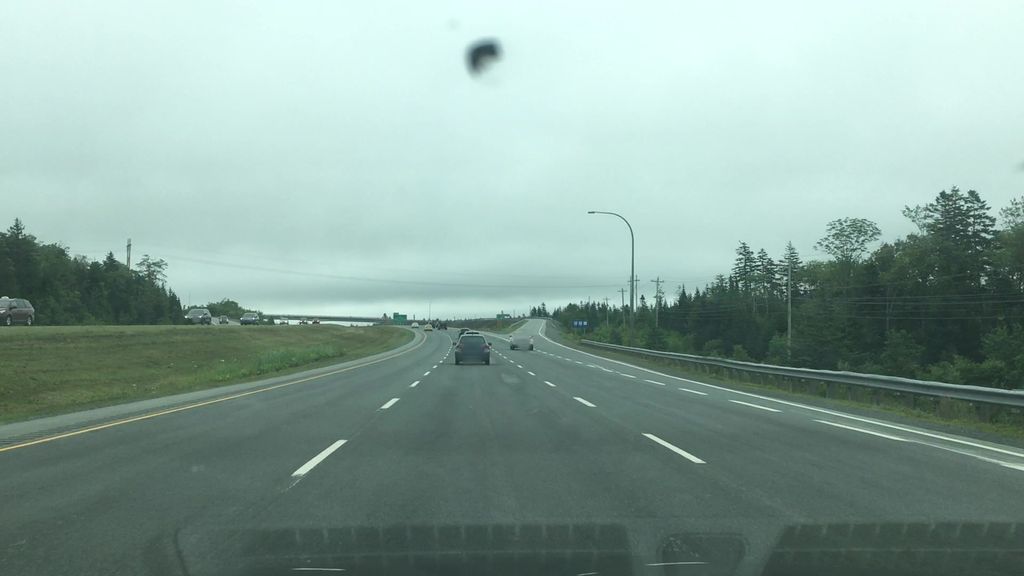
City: halifax